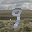
Label: 9